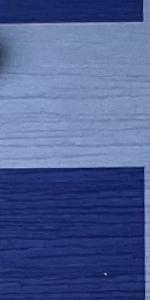
Label: Empty